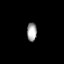
Tissue: prostate
Cell type: Fibroblasts
Senescence score: 0.7857
Nuclear area (px): 181
Mean DAPI intensity: 160.116